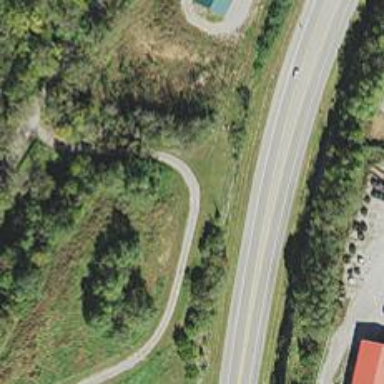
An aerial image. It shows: Driveway leading to service road.